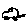
Label: car